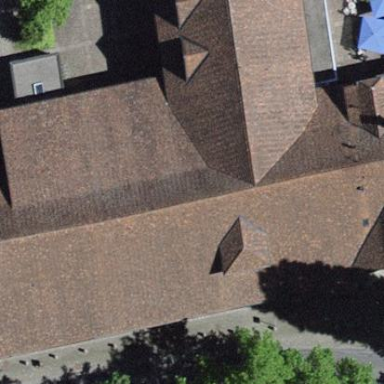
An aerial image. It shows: Detached building with half-hipped roof shape.